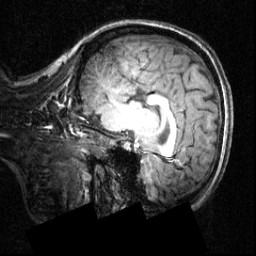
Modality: T1w
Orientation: sagittal
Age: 19
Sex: female
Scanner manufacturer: siemens
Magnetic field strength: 3.951 T
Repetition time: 1.5 s
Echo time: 0.00335 s